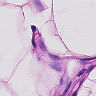
Metastatic tissue present: no